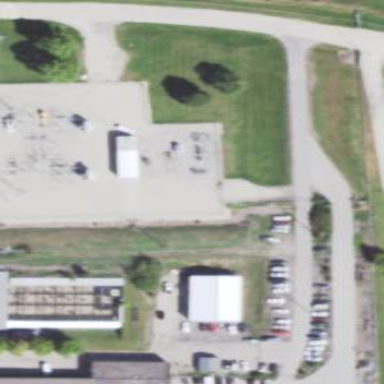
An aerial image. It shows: Power substation.